Question: I'm experimenting with the 'UITableViewController' class in Xamarin and found that when creating a new ViewController in Visual Studio and changing the base-class from 'UIViewController' to 'UITableViewController', the application crashing upon start with the following exception.

My ViewController basically looked like this:
'''
[Register("MyViewController")]
public class MyViewController: UITableViewController
{
public override void DidReceiveMemoryWarning()
{
base.DidReceiveMemoryWarning();
}
public override void ViewDidLoad()
{
base.ViewDidLoad();
}
}
'''
Once I removed the '[Register("MyViewController")]' annotation from the ViewController, it suddenly works. I've tried with and without deleting the xib and/or the designer file but the only way of fixing this exception was removing the annotation.
So my question is, what exactly this Register-annotation is doing, and what is causing an exception when the loadView method is called? Note that no exception is being thrown, if I inherit from 'UIViewController'.
<URL> seems to be related, but they are talking about an Interface builder that I am not using, because I'm writing the UI in code with Visual Studio.
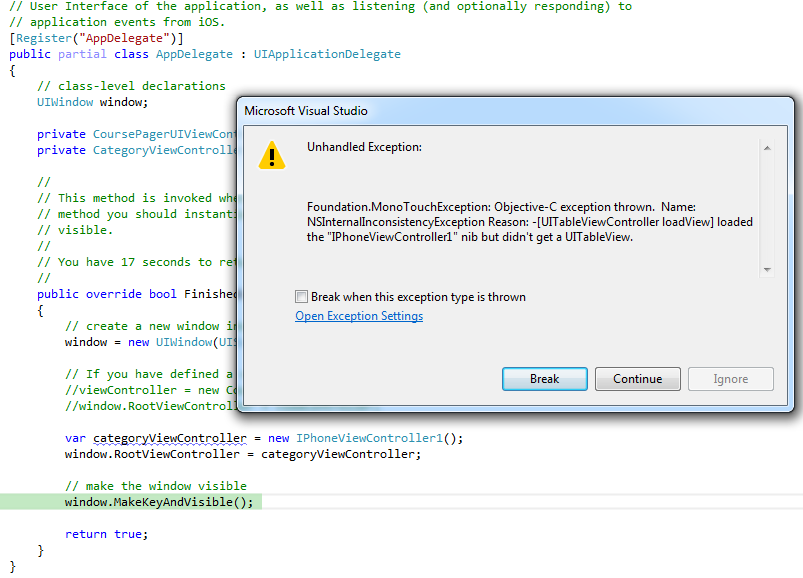
Answer: The 'Register' attribute tells the compiler how to tie a C# class to it's corresponding object in the XIB. Even though you say you are creating your UI in code, it sounds like you are using a template that is creating both a class and a corresponding XIB file. If you are not using XIB, you may just want to use the generic "Empty Class" template instead.